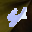
Label: 4